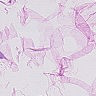
Metastatic tissue present: no